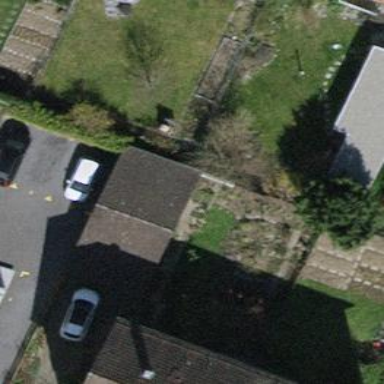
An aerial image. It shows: Group of garages.